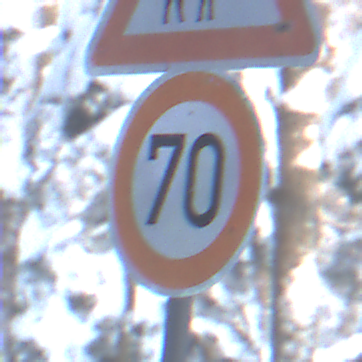
Verkehrszeichen: Geschwindigkeit70
Zusatzzeichen oben: ViehtriebLinks
Umgebung: Outdoor, Nature
Tageszeit: MorningAfternoon
Wetter: Clear
Licht: Natural
Jahreszeit: Winter
Kontrast: LowContrast